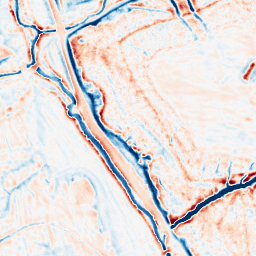
Category: edge_preserving
Decomposition family: bilateral
Decomposition parameters: d: 15
sigma_color: 150
sigma_space: 150
Upsampling method: bilinear
Upsampling parameters: scale: 4
Upsampling scale: 4